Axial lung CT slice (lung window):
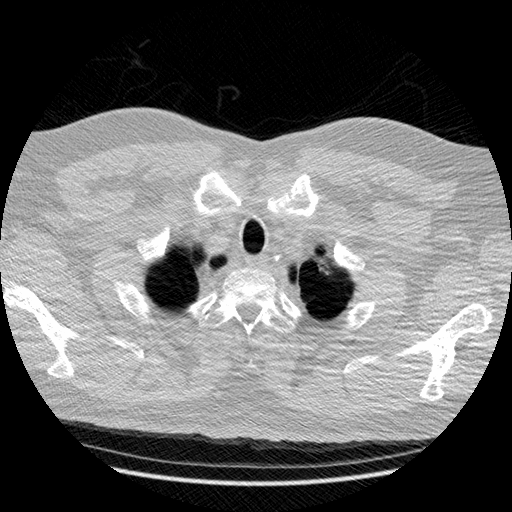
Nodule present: no